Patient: sex M, age 44
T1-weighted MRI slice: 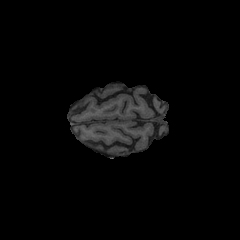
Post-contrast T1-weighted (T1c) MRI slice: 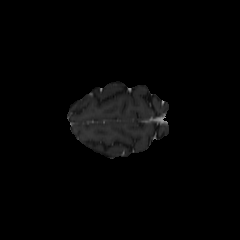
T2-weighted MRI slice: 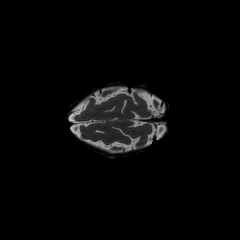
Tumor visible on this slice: no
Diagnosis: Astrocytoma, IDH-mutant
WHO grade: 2